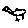
Label: bird